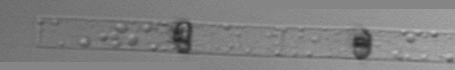
Label: Dactyliosolen_blavyanus